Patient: sex M, age 37
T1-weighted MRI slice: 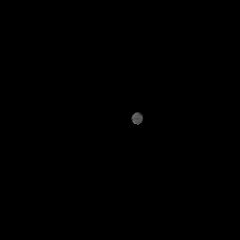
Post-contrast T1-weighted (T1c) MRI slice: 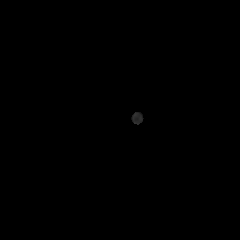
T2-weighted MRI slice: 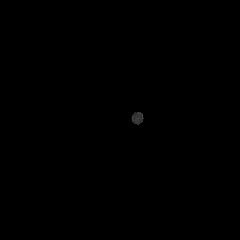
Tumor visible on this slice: no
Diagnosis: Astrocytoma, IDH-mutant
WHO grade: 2